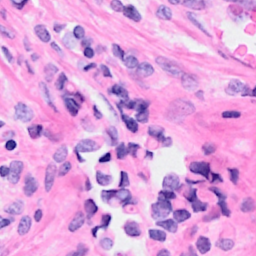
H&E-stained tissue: Breast